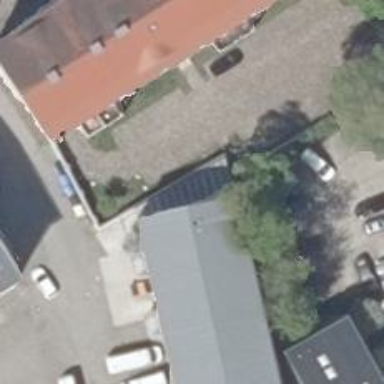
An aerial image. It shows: Traction substation.